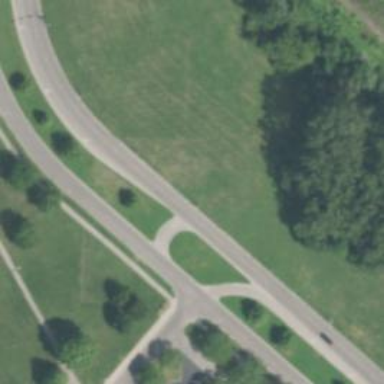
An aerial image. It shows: Tertiary link road.